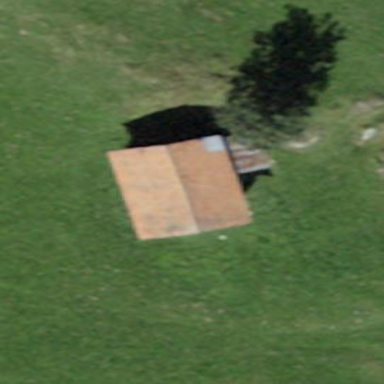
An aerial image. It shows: Shed building.